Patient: sex M, age 57
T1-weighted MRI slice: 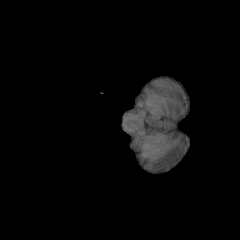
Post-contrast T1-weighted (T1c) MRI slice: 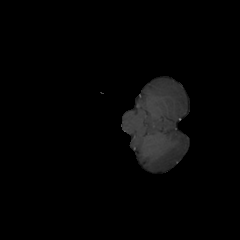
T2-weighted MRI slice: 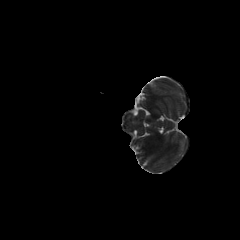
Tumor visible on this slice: no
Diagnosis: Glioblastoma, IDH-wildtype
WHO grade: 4